Question: I have a firebase project, but somehow I mistype the app name, is there a way to change the app name which displays on the google sign in alert?

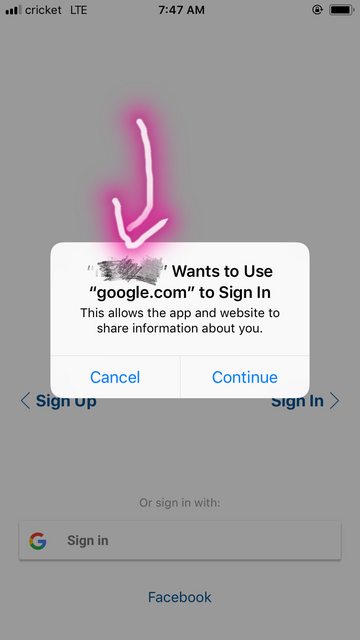
Answer: You should change product name in your project.
<URL>